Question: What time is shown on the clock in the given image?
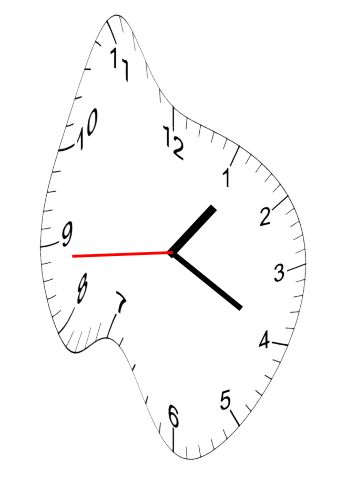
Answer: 01:19:44